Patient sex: M
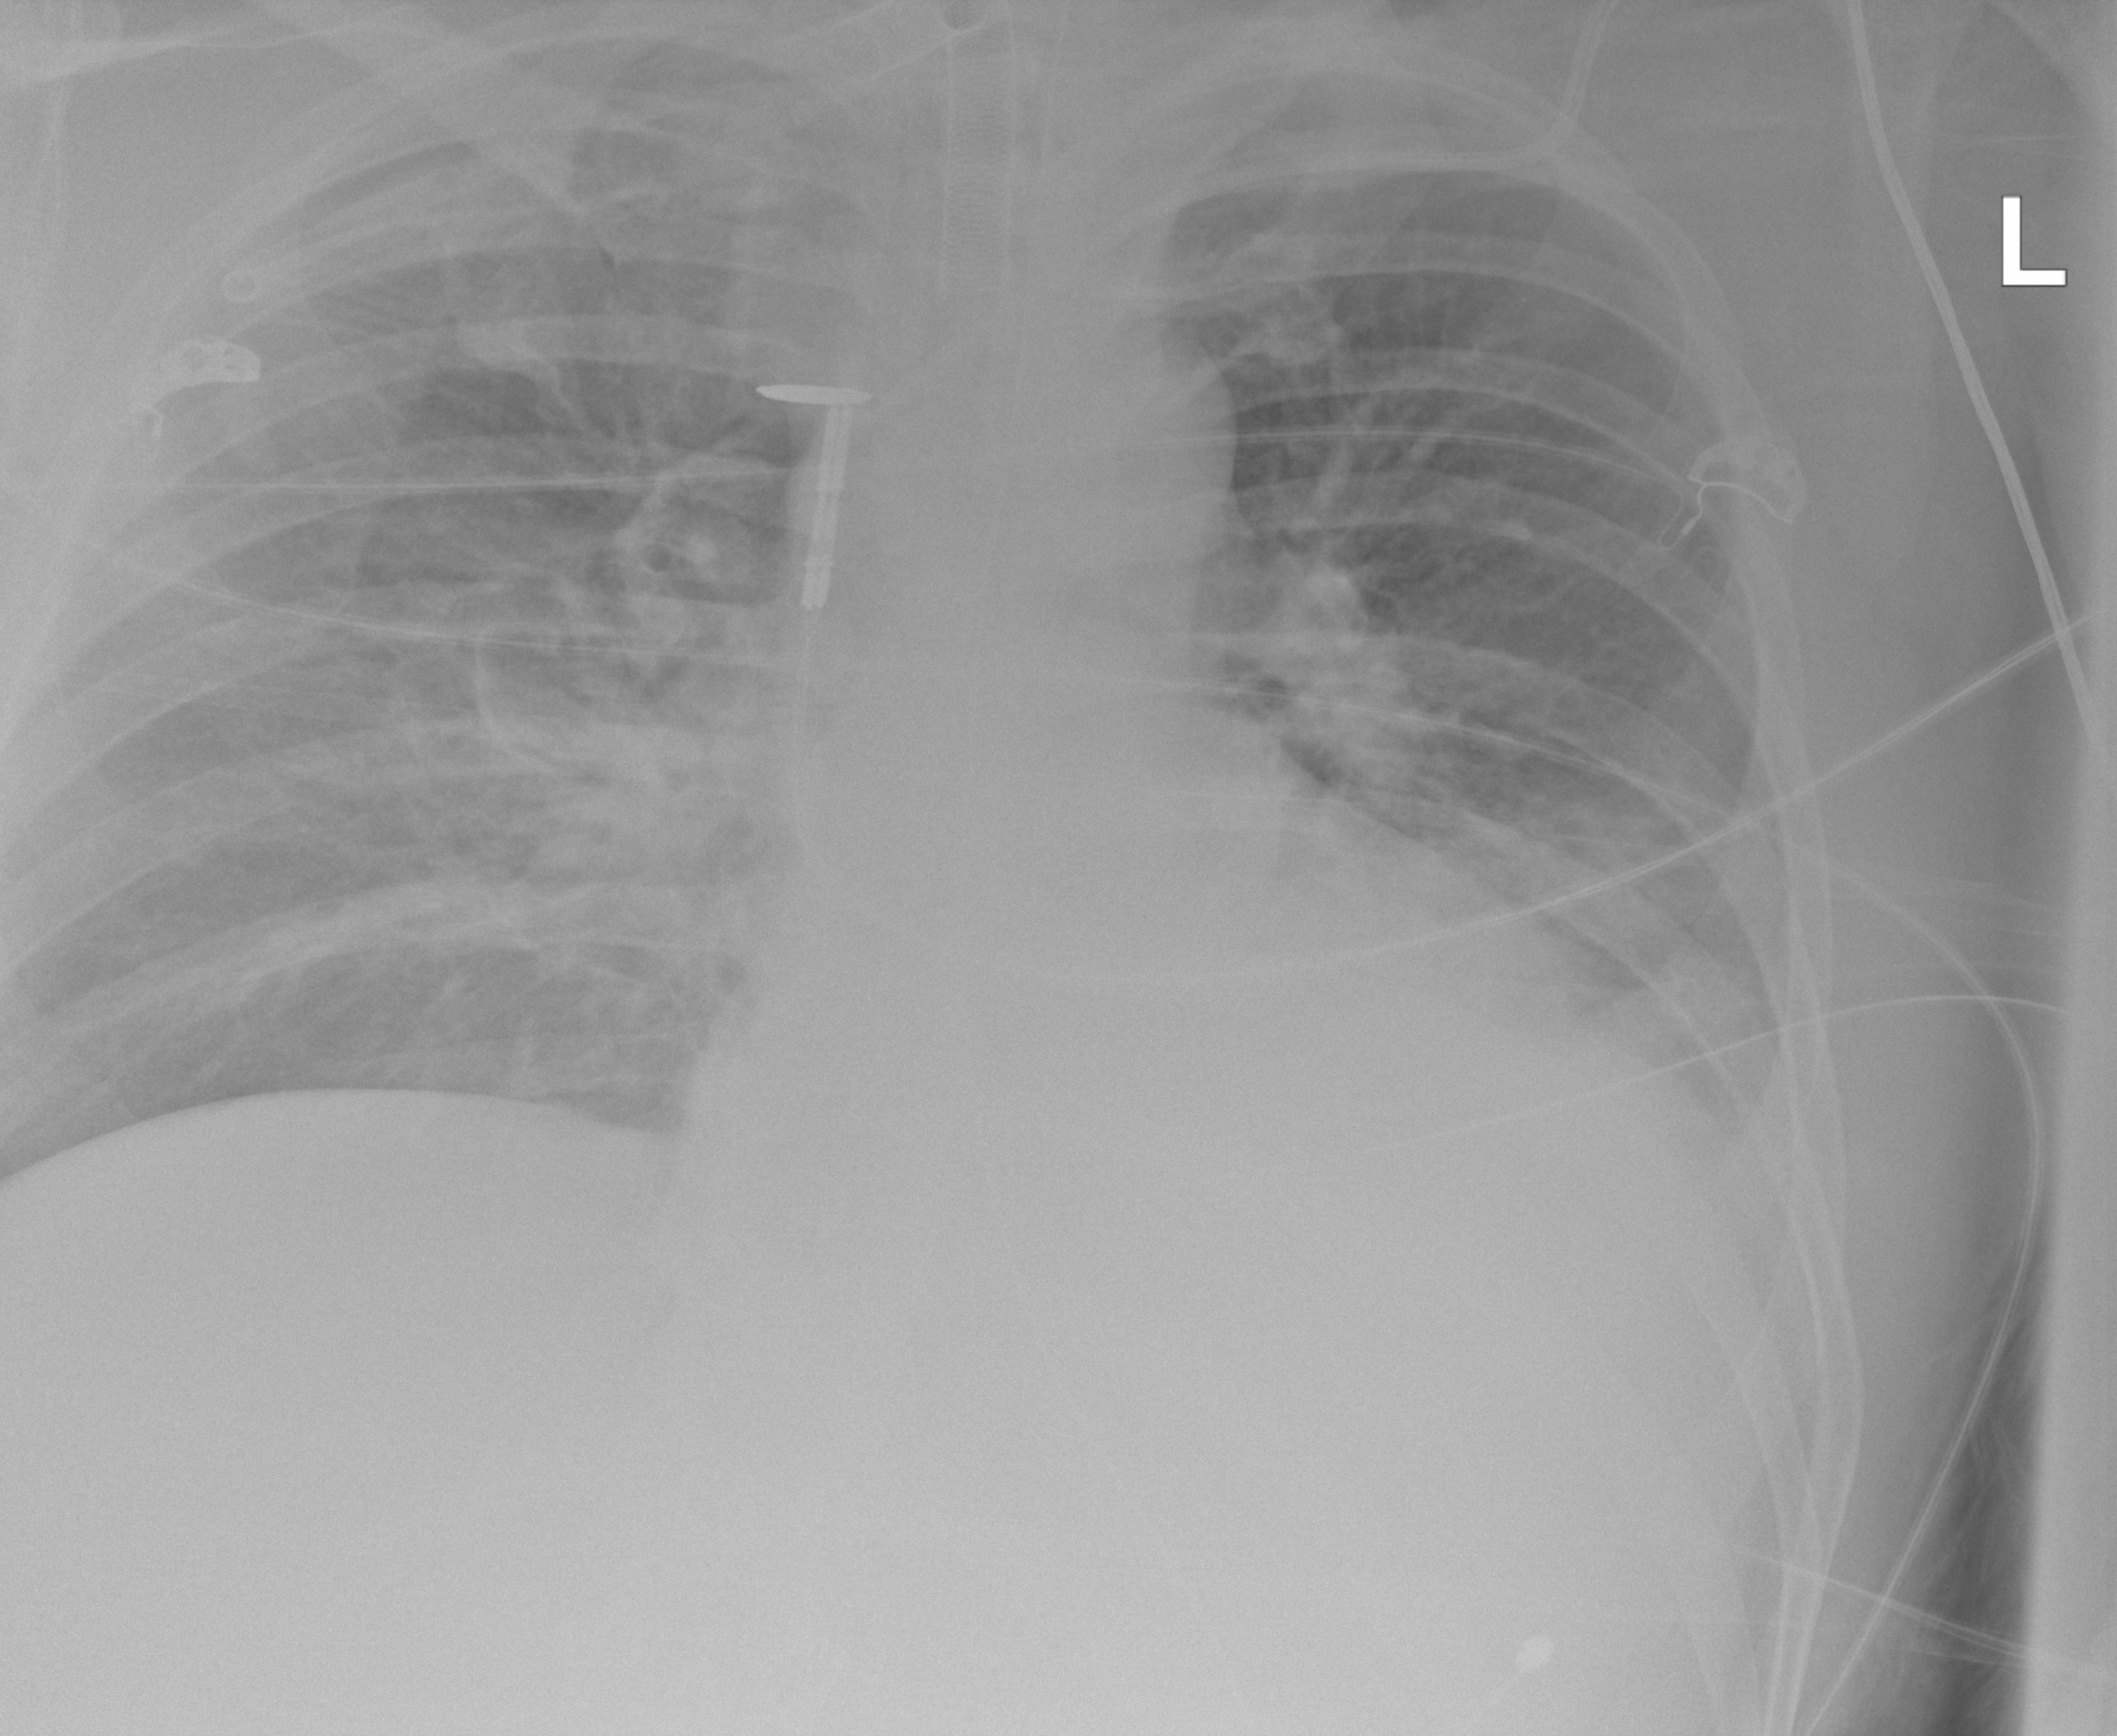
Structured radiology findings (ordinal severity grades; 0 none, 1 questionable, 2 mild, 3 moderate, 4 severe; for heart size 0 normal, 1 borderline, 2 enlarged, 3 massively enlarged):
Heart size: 0
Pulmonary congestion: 0
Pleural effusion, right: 0
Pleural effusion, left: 0
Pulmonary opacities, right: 2
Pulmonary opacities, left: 2
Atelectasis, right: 2
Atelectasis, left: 2